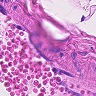
Metastatic tissue present: no